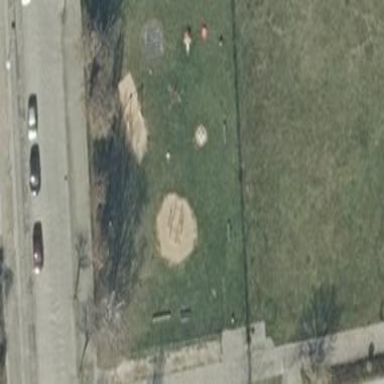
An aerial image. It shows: Playground area for leisure activities on the land.